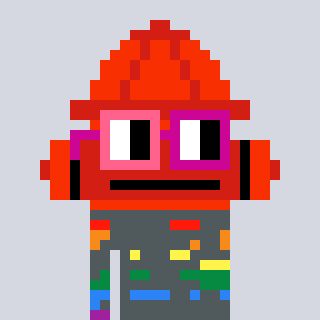
a pixel art character with square pink and red glasses, a fire hydrant-shaped head and a teal-colored body on a cool background